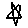
Label: star